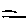
Label: line